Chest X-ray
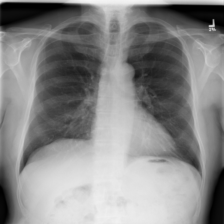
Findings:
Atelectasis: negative
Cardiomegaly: negative
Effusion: negative
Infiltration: negative
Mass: negative
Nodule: negative
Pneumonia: negative
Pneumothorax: negative
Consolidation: negative
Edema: negative
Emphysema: negative
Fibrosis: negative
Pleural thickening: negative
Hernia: negative